Question:
Whenever I open Java perspective in Eclipse, it appears like the image.
Java EE perspective is totally fine.
Has anyone had the same problem and fixed it?
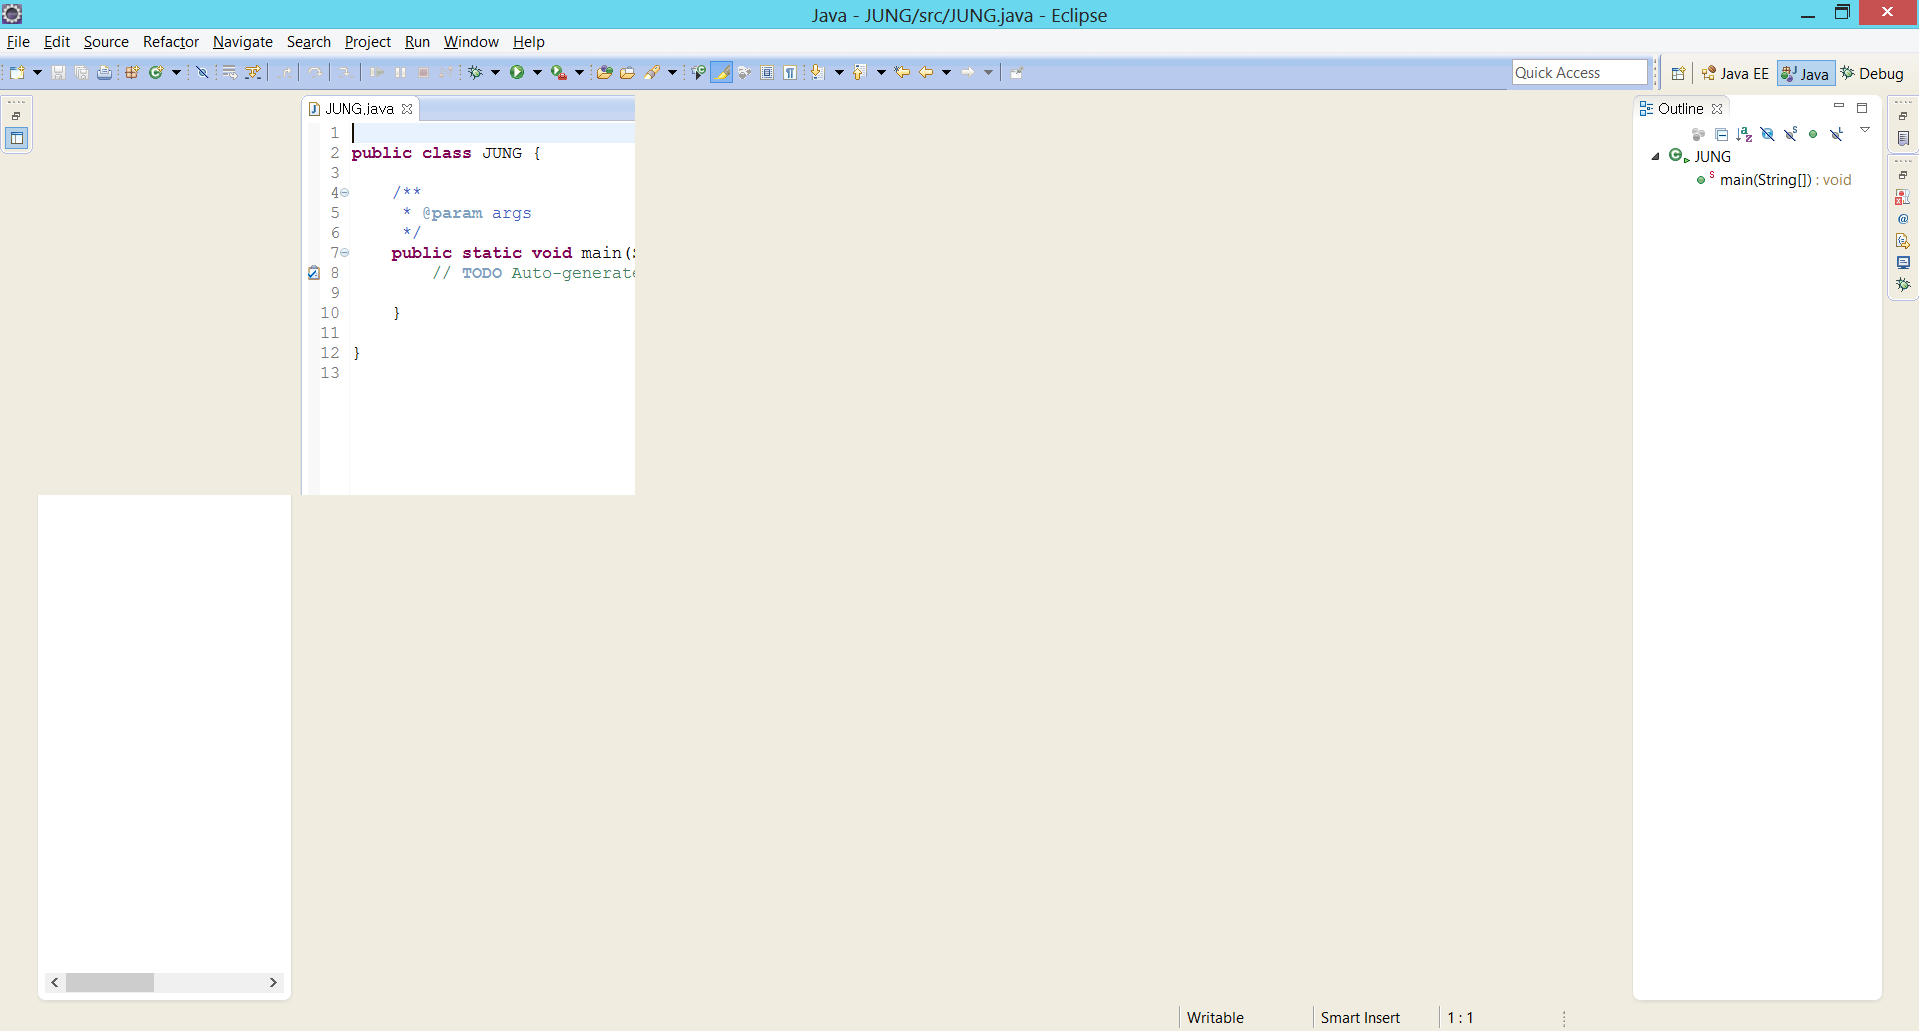
Answer: Try to reset your perspective. With the 'Java' perspective already selected go to
'''
Window > Reset Perspective...
'''